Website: lowes
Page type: customer-info-address
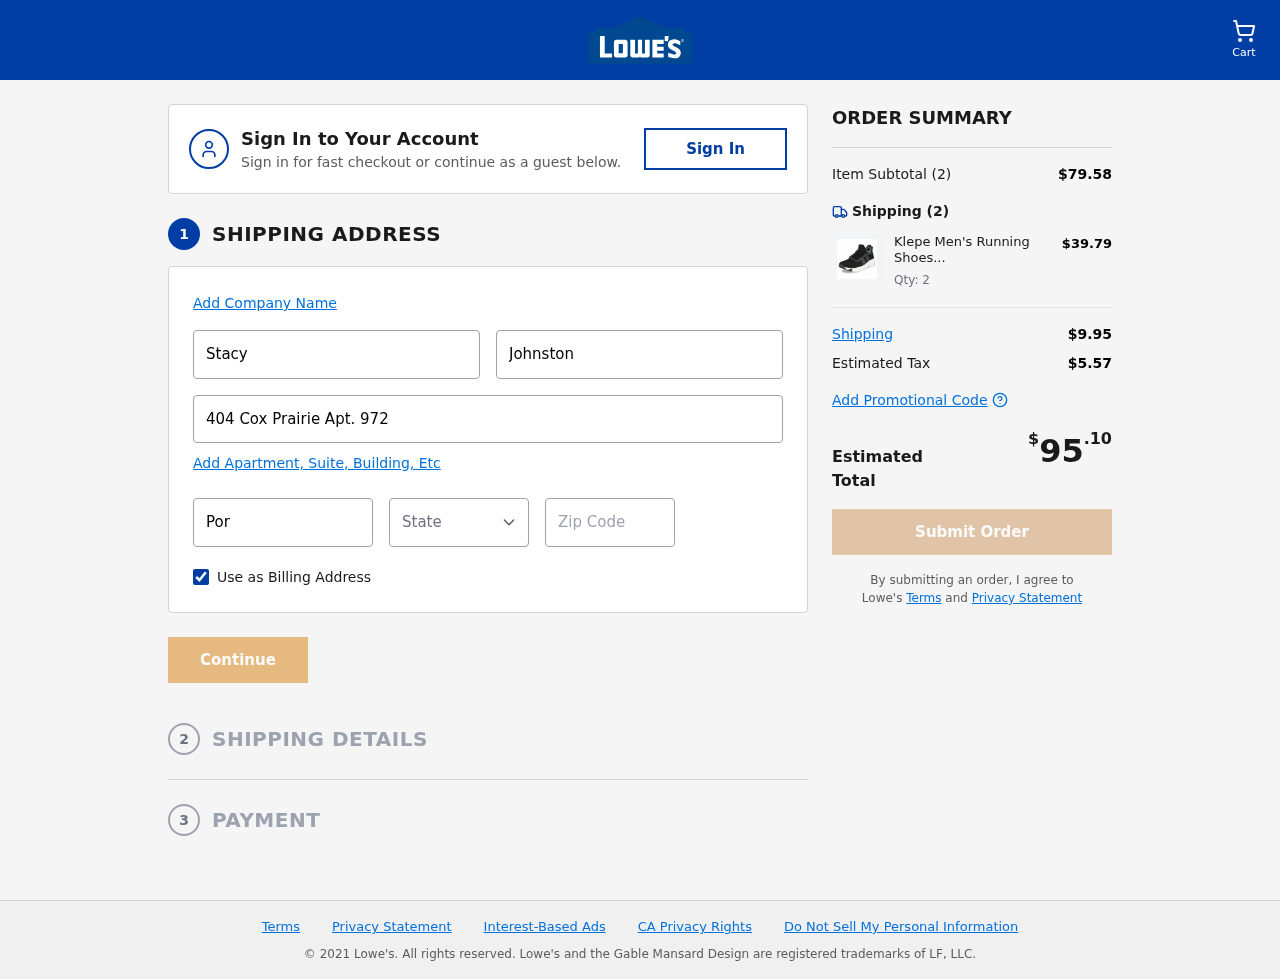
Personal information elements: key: PII_CITY
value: Port Eric
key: PII_FIRSTNAME
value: Stacy
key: PII_LASTNAME
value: Johnston
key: PII_POSTCODE
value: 76464
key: PII_STATE_ABBR
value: NJ
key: PII_STREET
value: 404 Cox Prairie Apt. 972
Product elements: key: PRODUCT1_NAME
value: Klepe Men's Running Shoes-8 UK (40 EU) (7 US) (KP031/BLK)
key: PRODUCT1_PRICE
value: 39.79
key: PRODUCT1_QUANTITY
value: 2
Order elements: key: ORDER_NUM_ITEMS
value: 2
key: ORDER_SUBTOTAL
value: $79.58
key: ORDER_NUM_ITEMS2
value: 2
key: ORDER_SHIPPING_COST
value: $9.95
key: ORDER_TAX
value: $5.57
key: ORDER_TOTAL
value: $95.10